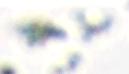
Label: Phaeocystis